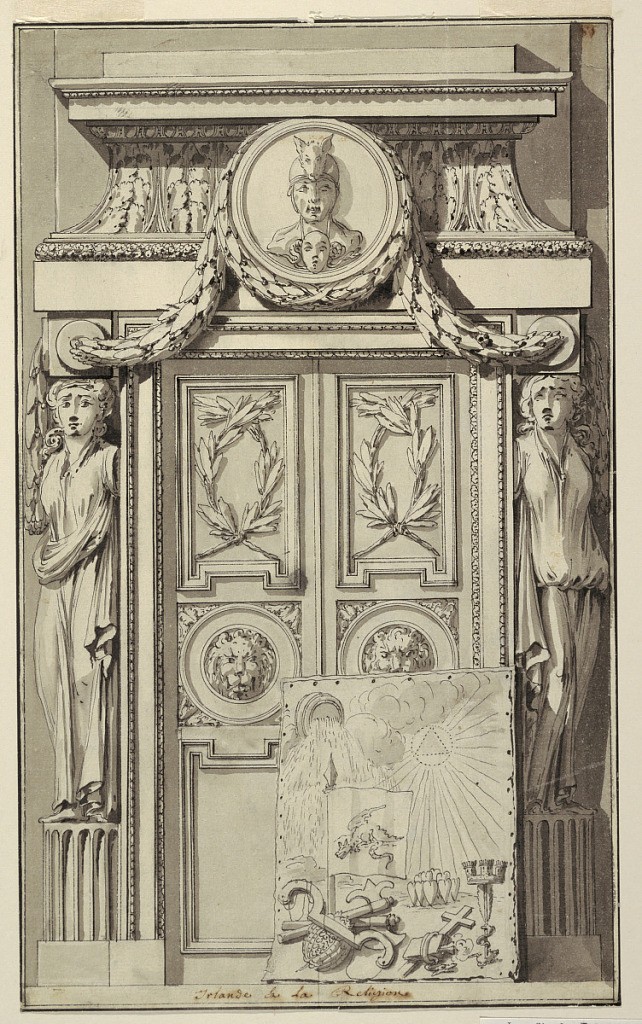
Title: Irlande et sa Religion, (Ireland and its Religion), portal design for plate 44 in the "Nouvelle iconologie historique"
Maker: Jean-Charles Delafosse, French, 1734 – 1789
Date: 1765
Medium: Pen and brush and black ink, wash, black chalk on white laid paper, pen and black ink framing lines
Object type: Drawing
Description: In the form of a portal, two caryatids support a pediment, with swags encasing a central medallion.  Lower right, a drawing of religious attributes leans against the door.